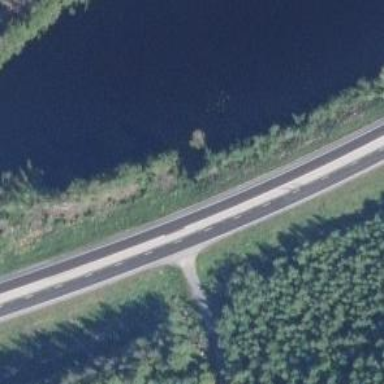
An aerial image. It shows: Asphalt road classified as trunk highway.